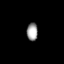
Tissue: lung
Cell type: Endothelial cells
Senescence score: 0.5635
Nuclear area (px): 193
Mean DAPI intensity: 156.725